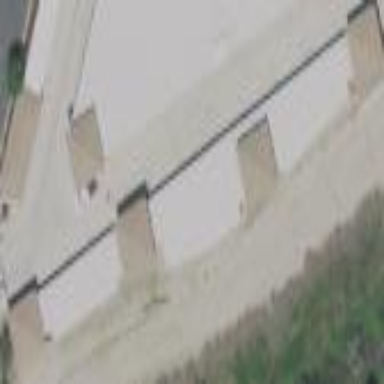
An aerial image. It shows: Warehouse.